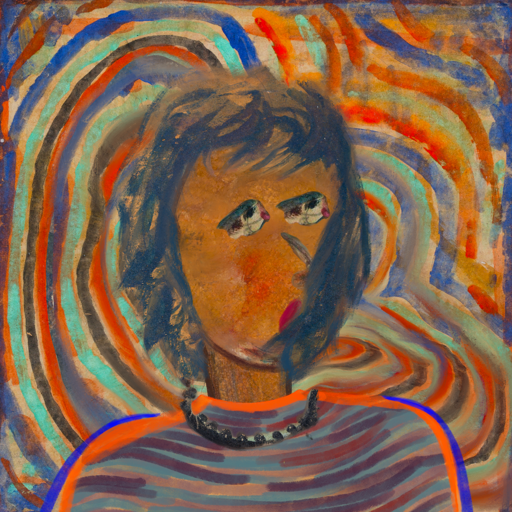
Background: Sisters, Head And Neck Side: Pipe, Face Side: Pipe, Bust: Experience, Hair Side: In_The_Sun, Head Accessory: Blank, Second Necklace: Blank, Necklace: Childish, Baby: Blank